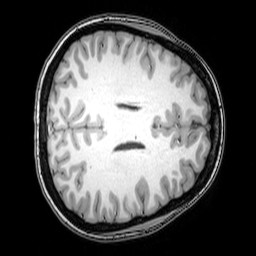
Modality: T1w
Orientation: axial
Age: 26
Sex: female
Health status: healthy
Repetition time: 0.081 s
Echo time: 0.037 s